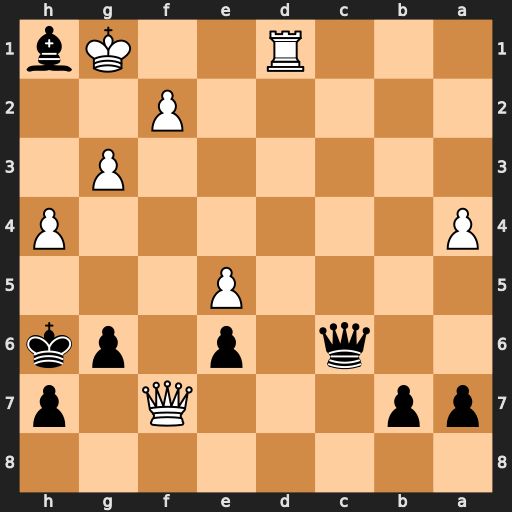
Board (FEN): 8/pp3Q1p/2q1p1pk/4P3/P6P/6P1/5P2/3R2Kb
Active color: b
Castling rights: -
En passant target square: -
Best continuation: Qg2#